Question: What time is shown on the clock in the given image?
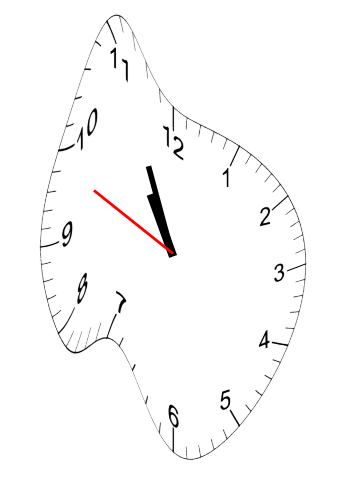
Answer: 10:55:49